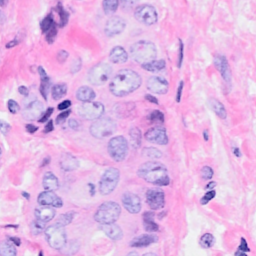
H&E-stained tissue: Breast